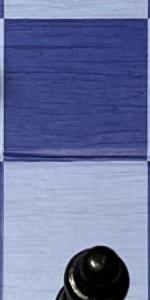
Label: Empty